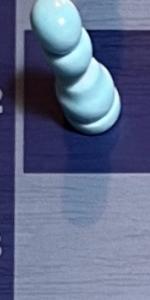
Label: Empty